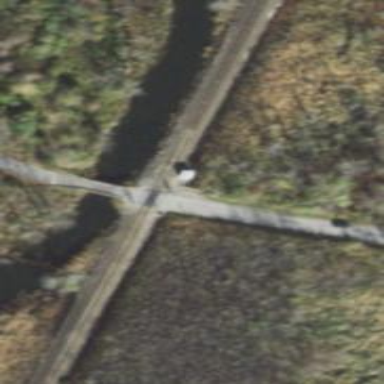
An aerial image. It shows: Level crossing with lights and barriers.